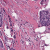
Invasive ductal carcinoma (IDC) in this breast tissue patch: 1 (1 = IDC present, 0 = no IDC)